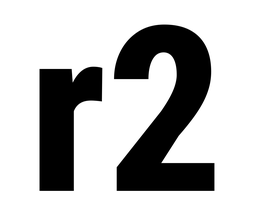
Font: Roboto_Condensed_ExtraBold